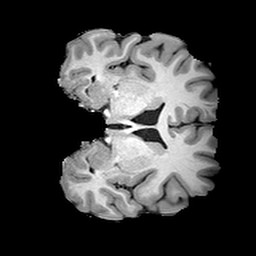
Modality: T1w
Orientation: coronal
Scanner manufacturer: siemens
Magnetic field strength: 3 T
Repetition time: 2 s
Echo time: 0.0024 s